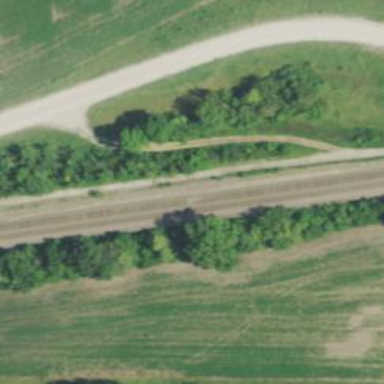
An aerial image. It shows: Abandoned railway siding.